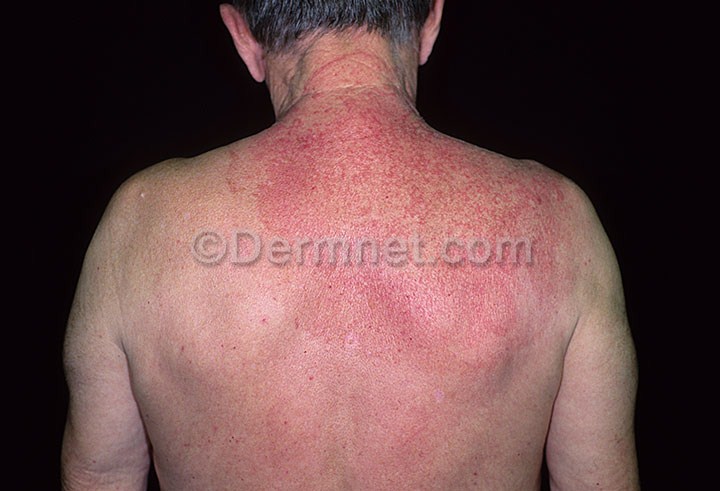
Disease: Tinea Ringworm Candidiasis and other Fungal Infections